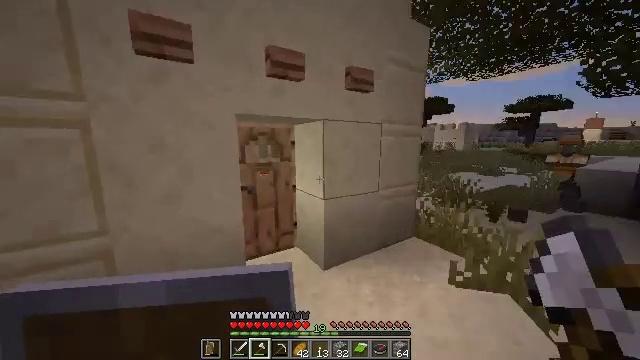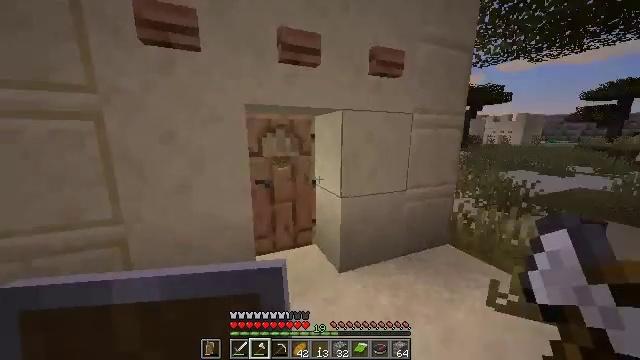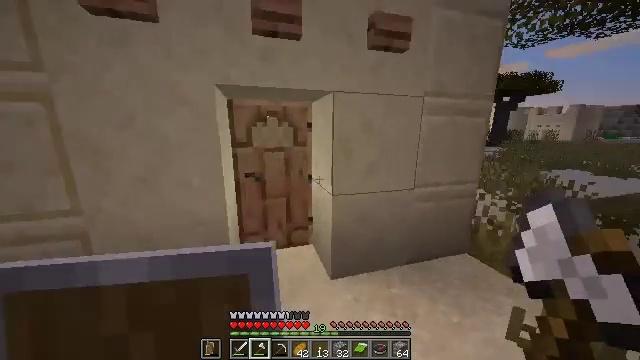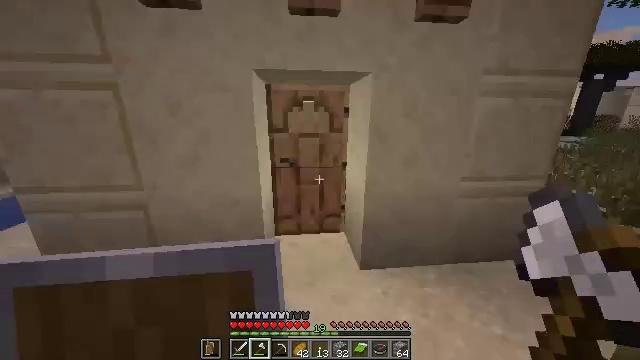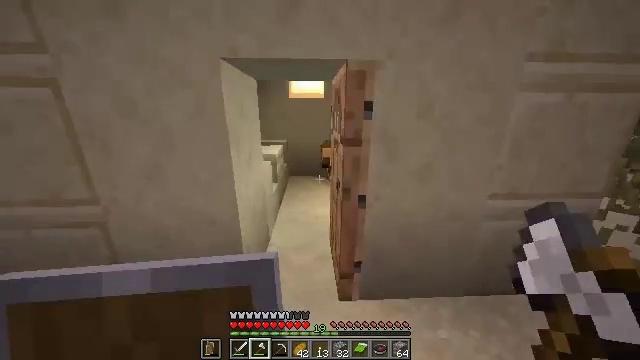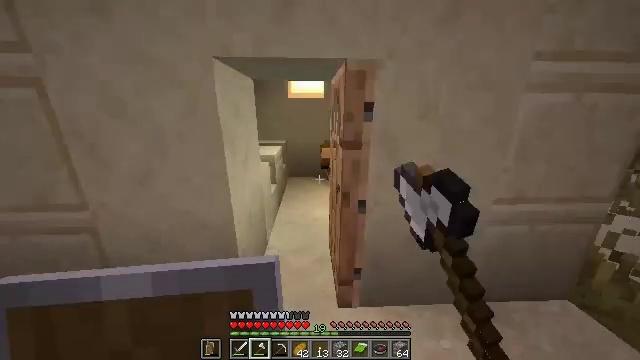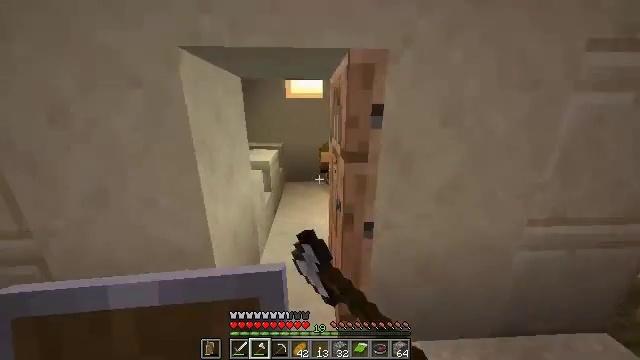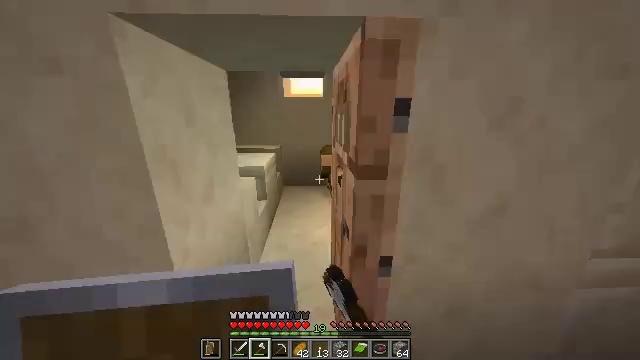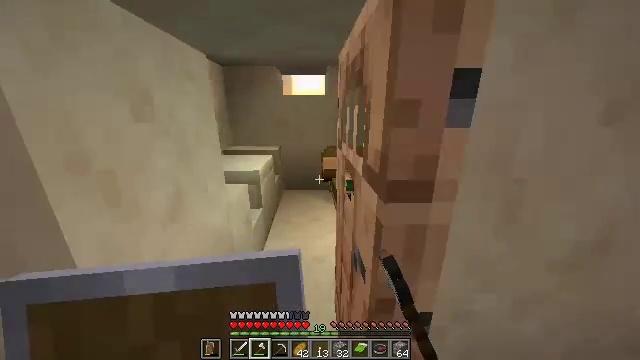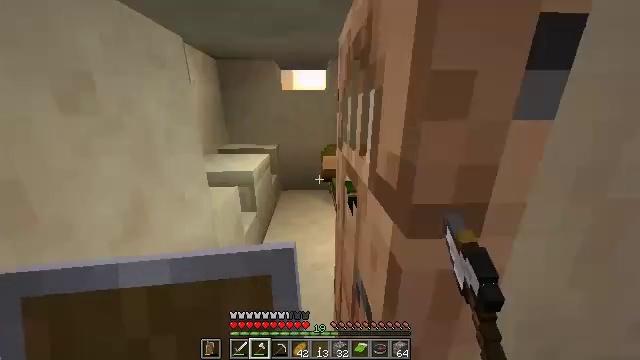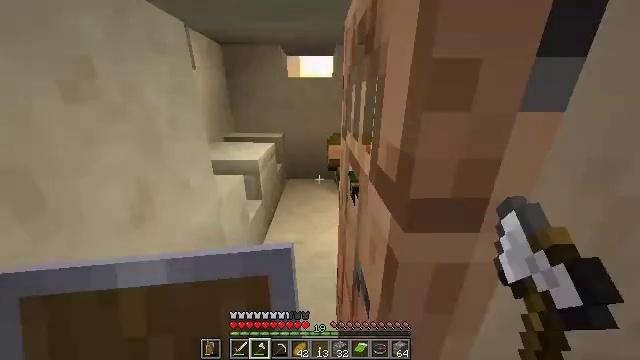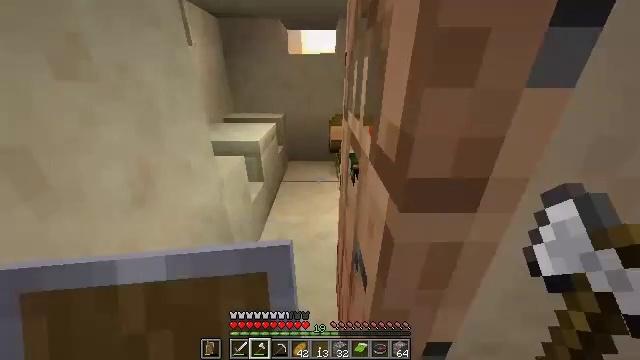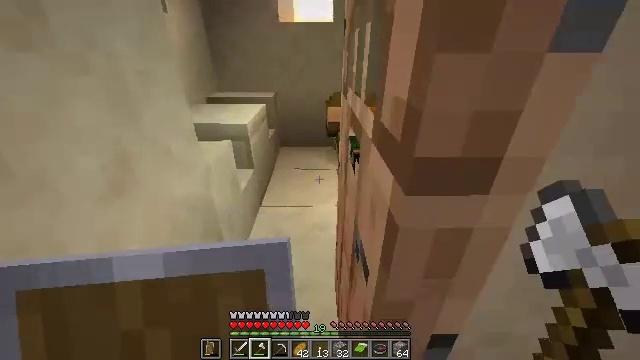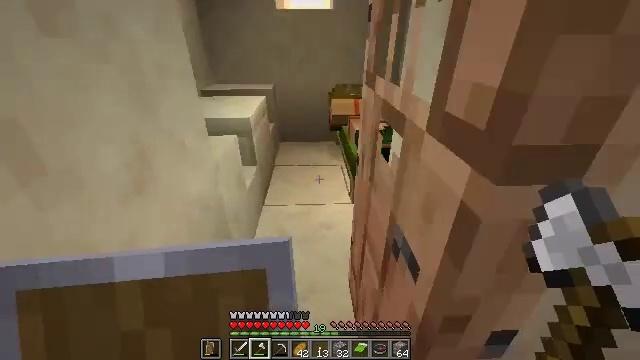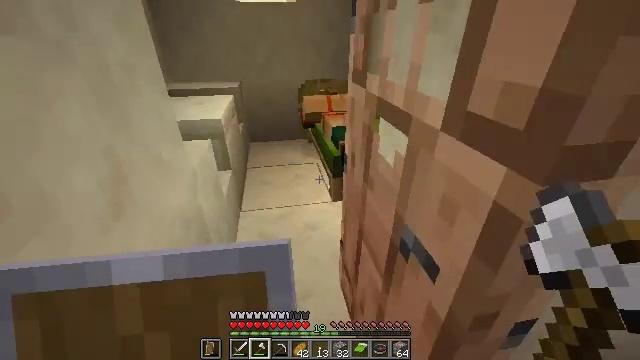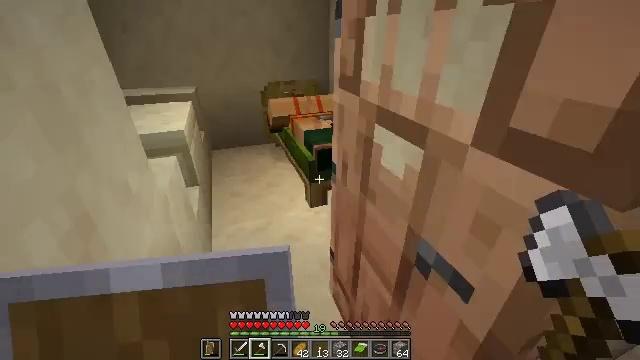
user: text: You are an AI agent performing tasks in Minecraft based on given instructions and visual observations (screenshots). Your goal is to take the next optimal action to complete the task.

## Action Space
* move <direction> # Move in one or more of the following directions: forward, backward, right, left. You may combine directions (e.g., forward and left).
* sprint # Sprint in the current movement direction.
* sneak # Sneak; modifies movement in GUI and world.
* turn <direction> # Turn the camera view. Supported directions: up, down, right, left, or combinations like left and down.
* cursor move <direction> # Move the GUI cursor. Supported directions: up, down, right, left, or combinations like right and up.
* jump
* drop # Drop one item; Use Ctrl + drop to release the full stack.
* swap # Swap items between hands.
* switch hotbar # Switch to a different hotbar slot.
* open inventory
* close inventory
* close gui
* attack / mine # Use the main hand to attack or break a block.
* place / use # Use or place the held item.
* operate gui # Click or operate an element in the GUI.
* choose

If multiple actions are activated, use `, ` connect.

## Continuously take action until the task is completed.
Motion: motion action
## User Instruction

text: Collect the potted cactus for your inventory.
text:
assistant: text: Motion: move forward and move right, turn left and down
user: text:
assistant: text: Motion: move forward and move right, turn left and down
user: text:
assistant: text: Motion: move forward, turn left and down
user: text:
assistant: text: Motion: move forward, turn left, use / place
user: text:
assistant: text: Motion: move forward, use / place
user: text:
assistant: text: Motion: move forward, use / place
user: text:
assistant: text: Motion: move forward
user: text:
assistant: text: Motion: move forward
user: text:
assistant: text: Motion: move forward
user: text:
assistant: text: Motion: move forward, turn left and down
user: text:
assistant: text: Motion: move forward, turn down
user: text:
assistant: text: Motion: move forward and move left, turn right and down
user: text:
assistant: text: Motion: move forward and move left, turn right
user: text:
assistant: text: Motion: move forward and move left, turn right
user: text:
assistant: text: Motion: move forward and move left, turn right
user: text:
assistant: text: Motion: move forward and move left, turn right
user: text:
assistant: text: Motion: move forward
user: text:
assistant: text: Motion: move forward, turn right
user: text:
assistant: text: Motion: turn right
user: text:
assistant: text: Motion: turn right and up
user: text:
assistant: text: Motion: turn right and up
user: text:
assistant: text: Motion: turn right and up
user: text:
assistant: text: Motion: move right, turn right and up
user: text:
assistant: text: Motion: move right, turn right and up
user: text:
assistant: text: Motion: move right
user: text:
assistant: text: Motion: move forward and move right, turn right
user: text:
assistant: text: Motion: move forward and move right, turn right
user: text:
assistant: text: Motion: move right, turn right
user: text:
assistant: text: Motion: move right
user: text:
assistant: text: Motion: move right